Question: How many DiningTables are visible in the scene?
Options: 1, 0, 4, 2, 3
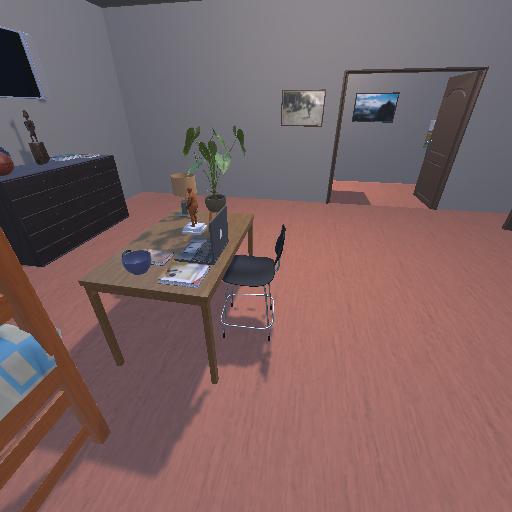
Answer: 1